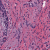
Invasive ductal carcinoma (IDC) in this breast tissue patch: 1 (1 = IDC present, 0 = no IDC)